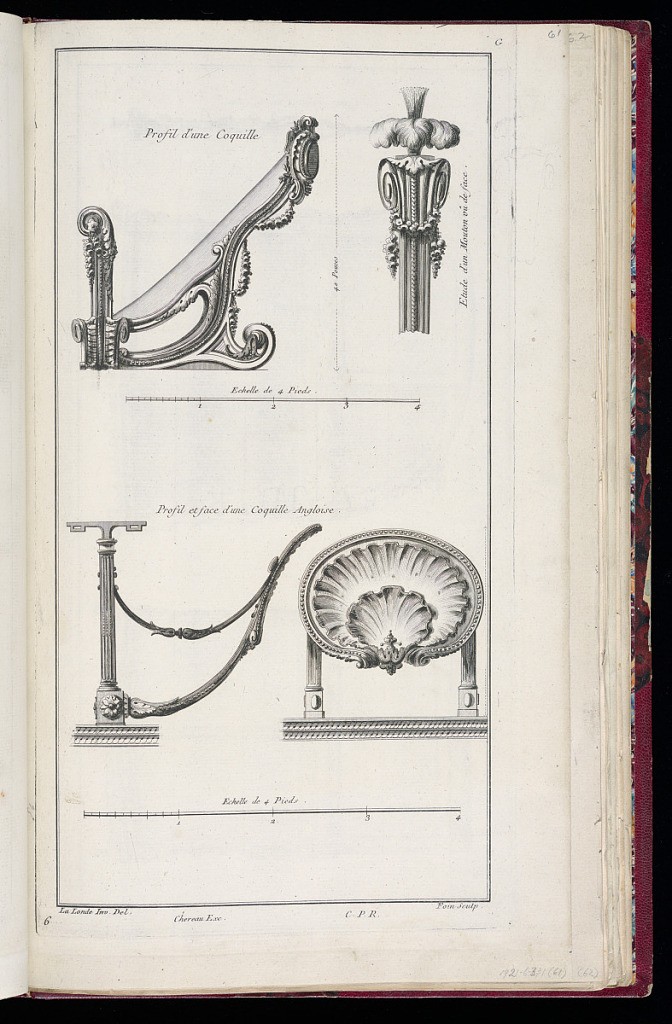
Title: Carved Details of a Carriage
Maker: Richard de Lalonde, French, active 1780–96
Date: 1775-1788
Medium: Etching on off-white laid paper
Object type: Print
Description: Carved details for decorating a carriage, including clasps and scrolls. The plate is signed and numbered.